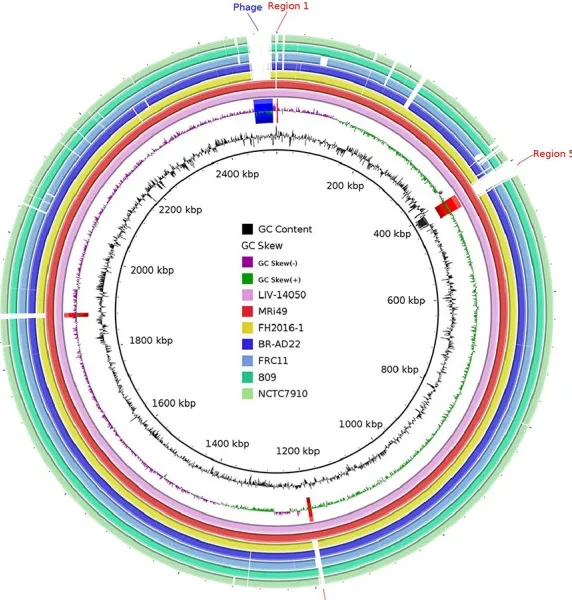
(A) Circular genome diagrams were produced using BLAST Ring Image Generator (BRIG) version 0.95, which uses BLAST to align the genome sequences. The whole genome sequence of LIV-14050 was compared against six other genomes using NCBI's online BLAST tool and visualized using the Artemis Comparison Tool (ACT) version 13.0.16. Areas of the genome present in the ST453 sequences but not present in the other genomes were examined for coding sequences. A total of 24 regions and 29 genes were identified. Only the regions absent in all non-ST543 C. Ulcerans genomes are annotated.
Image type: chart (chart)